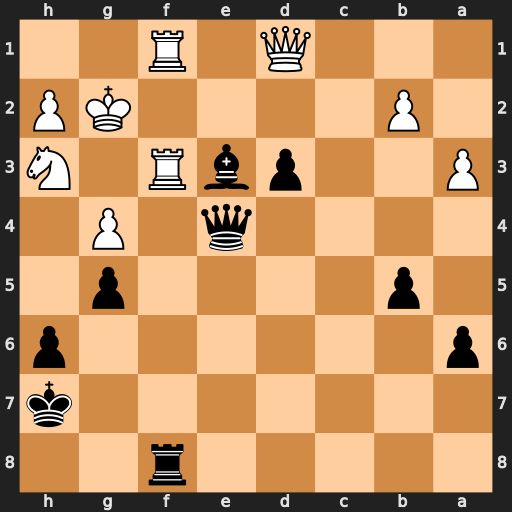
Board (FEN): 5r2/7k/p6p/1p4p1/4q1P1/P2pbR1N/1P4KP/3Q1R2
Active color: b
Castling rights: -
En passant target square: -
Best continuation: Qxg4+ Rg3 Qe4+ Rff3 g4